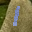
Label: 1